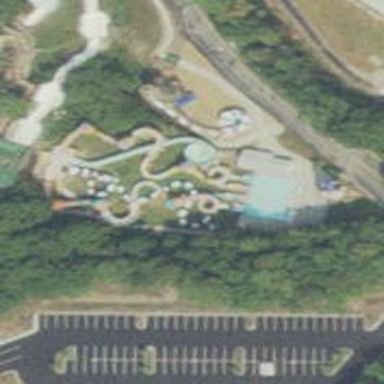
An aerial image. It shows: Water slide attraction.